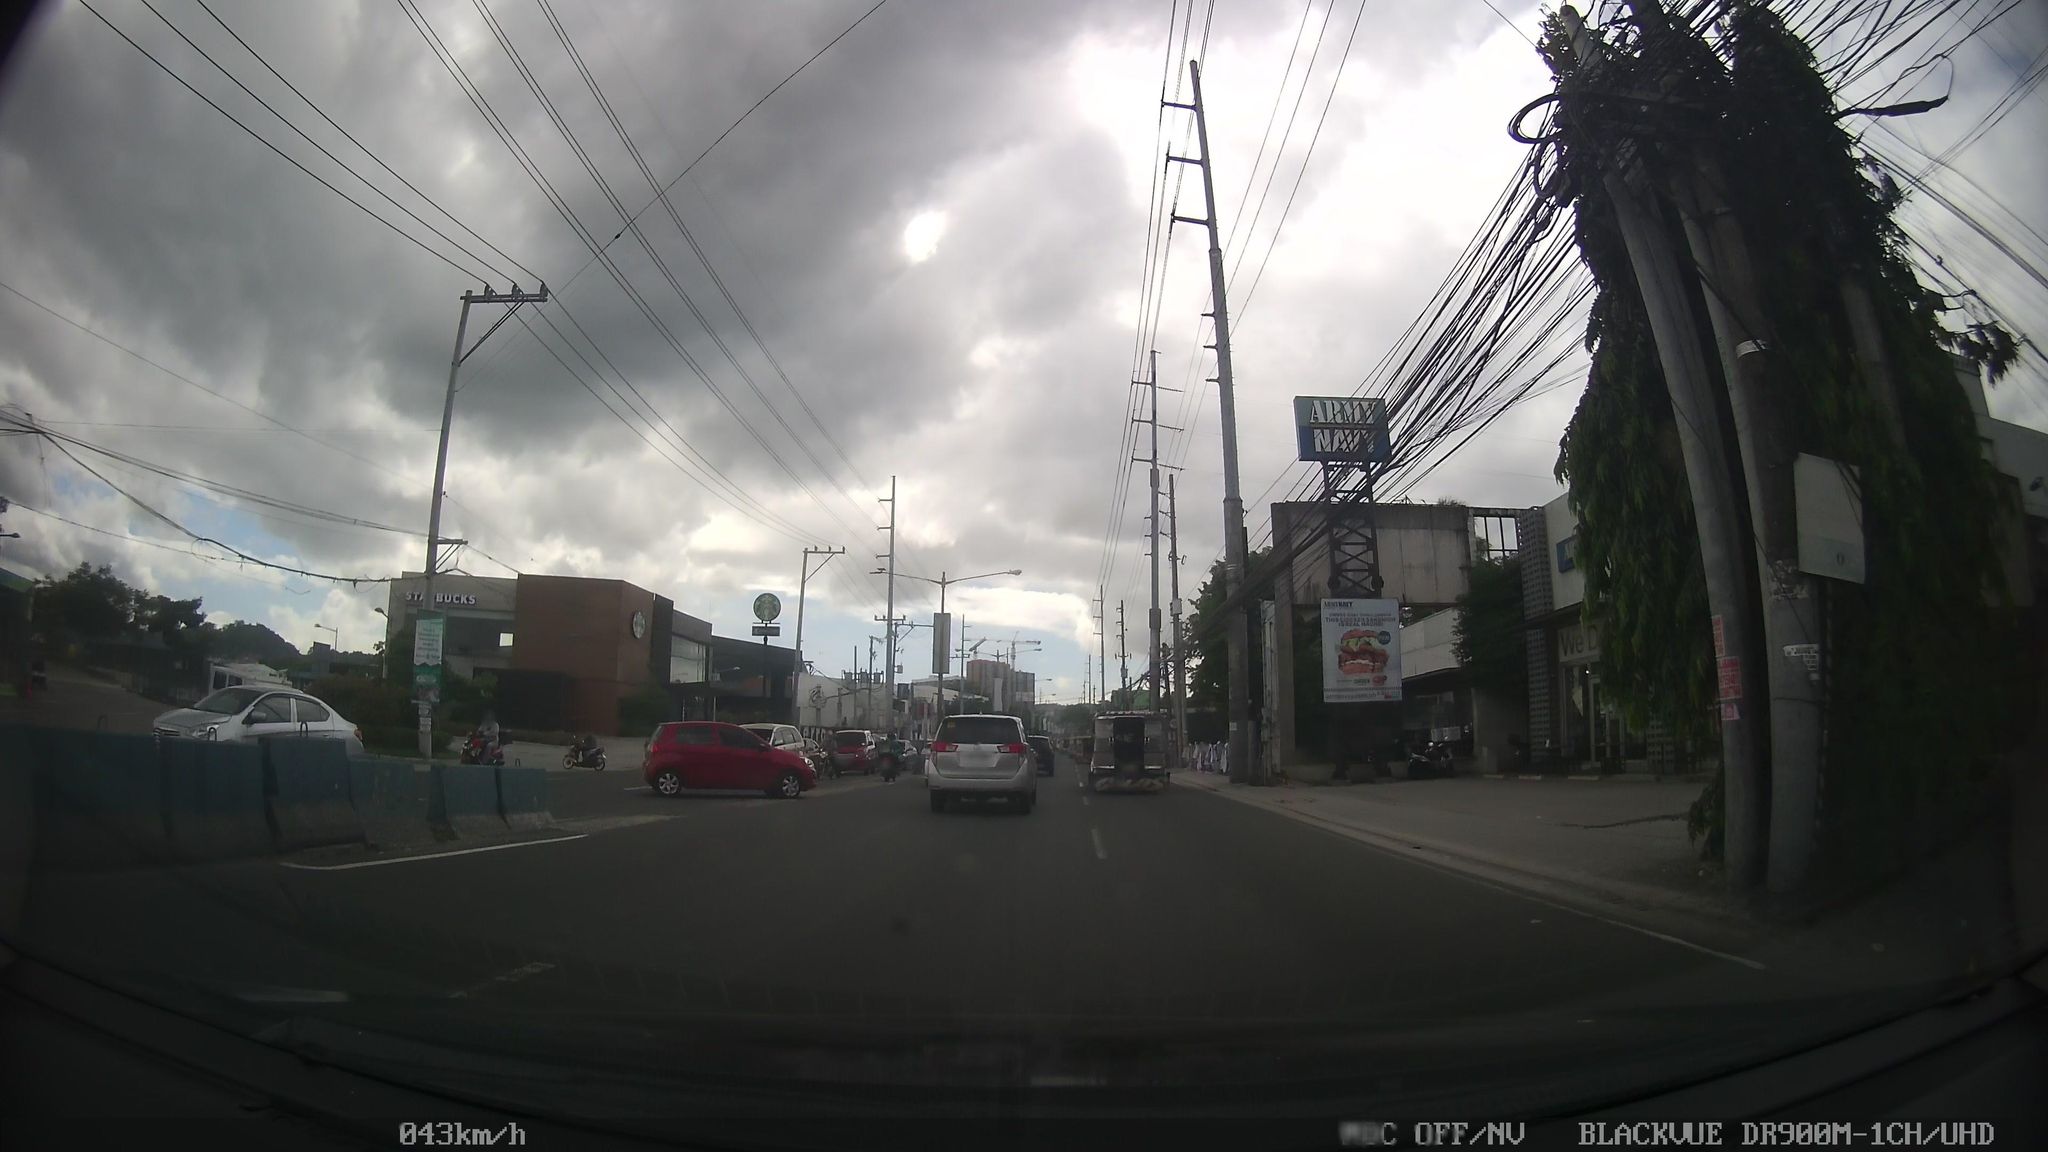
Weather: cloudy
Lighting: day
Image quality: good
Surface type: driving surface
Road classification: primary
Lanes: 3
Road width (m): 6.0
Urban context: urban centre
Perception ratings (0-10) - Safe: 3.09, Lively: 3.47, Beautiful: 4.26, Boring: 4.96, Depressing: 3.72, Wealthy: 0.28